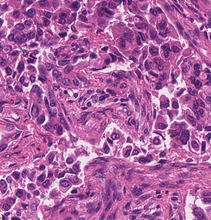
Tumor epithelial tissue: yes
Tumor-associated stroma tissue: yes
Normal tissue: no